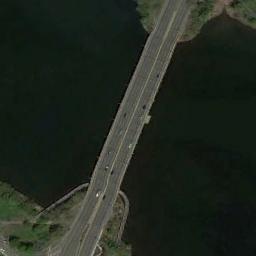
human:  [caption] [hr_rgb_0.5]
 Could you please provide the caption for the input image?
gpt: A bridge built on a dark blue river .

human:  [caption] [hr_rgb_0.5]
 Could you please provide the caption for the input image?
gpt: A bridge connects the land on both sides of the deep blue river  There are many cars on the bridge .

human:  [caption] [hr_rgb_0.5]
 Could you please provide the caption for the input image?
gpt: There is a bridge with some cars over the river .

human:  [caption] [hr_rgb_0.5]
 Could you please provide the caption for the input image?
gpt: Most of the area the bridge crosses is bare land .

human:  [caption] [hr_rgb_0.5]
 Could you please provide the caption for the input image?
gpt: There are many cars on the bridge .